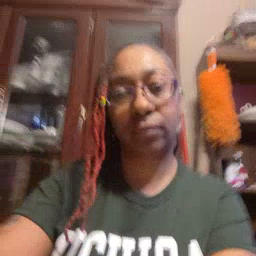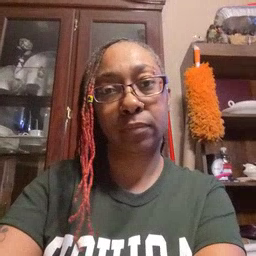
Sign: pretty